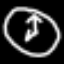
Label: clock